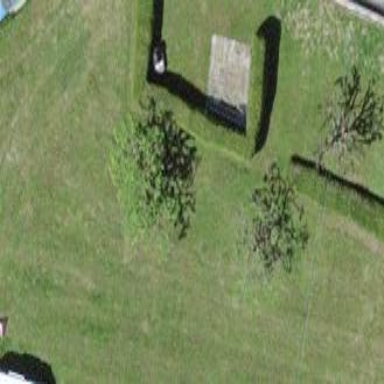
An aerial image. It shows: Garden that is leisure land.